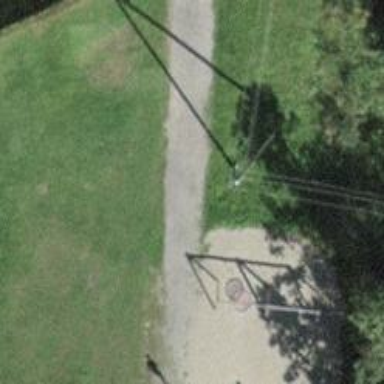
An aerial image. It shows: Minor power line.